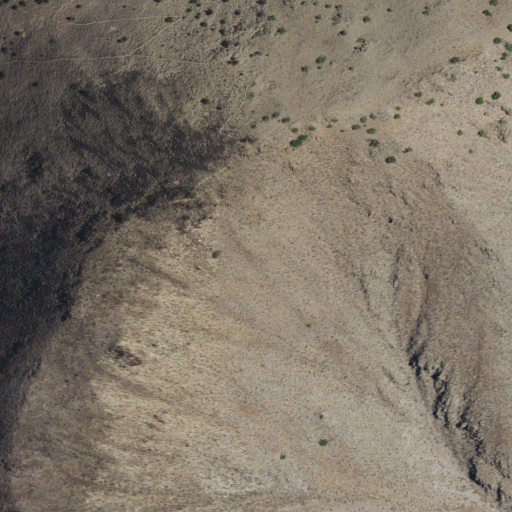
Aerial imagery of mountain in California named Chocolate Mountain containing only shrub